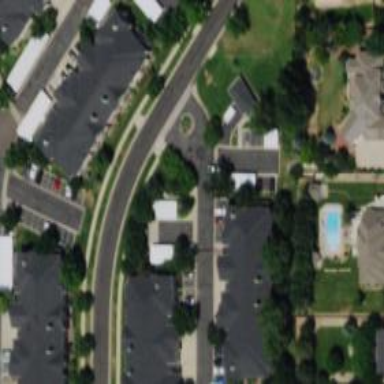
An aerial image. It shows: Living street.